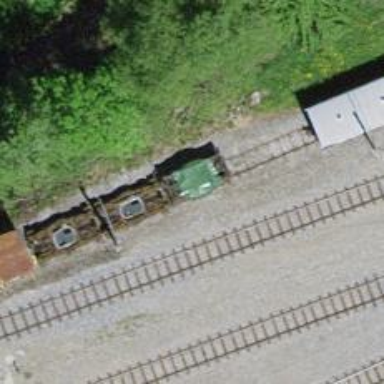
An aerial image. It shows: Railway buffer stop.